Aerial crown-view tile of a tropical tree (Barro Colorado Island, Panama), acquired 20250317:
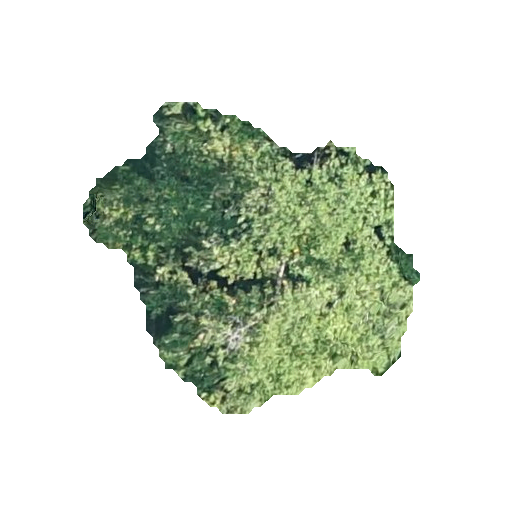
Species: Hieronyma alchorneoides
GBIF accepted scientific name: Hieronyma alchorneoides
Crown area: 101.315 m²